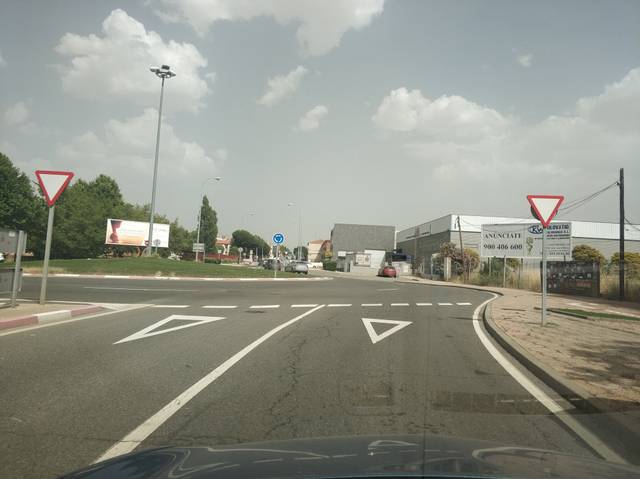
Region: Spain
Coordinates: 40.955, -5.686